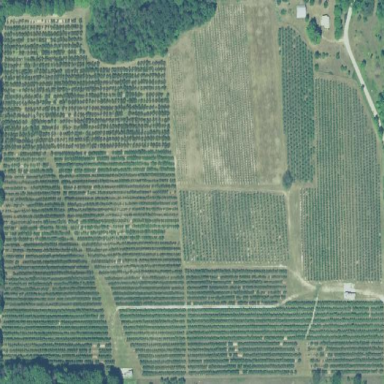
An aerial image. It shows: Orchard.